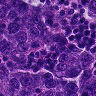
Metastatic tissue present: yes